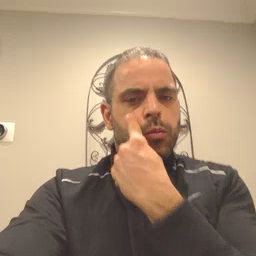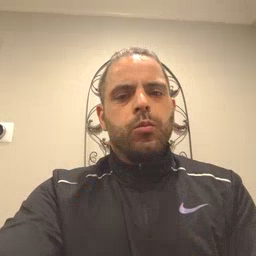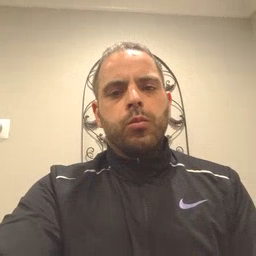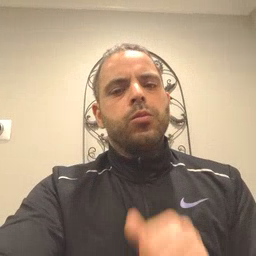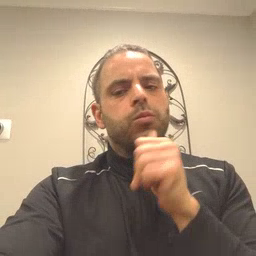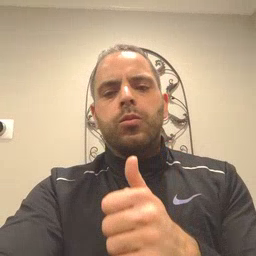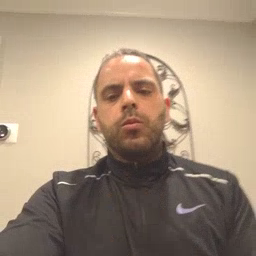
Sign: not